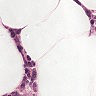
Metastatic tissue present: no